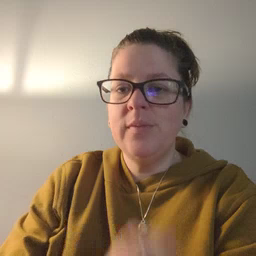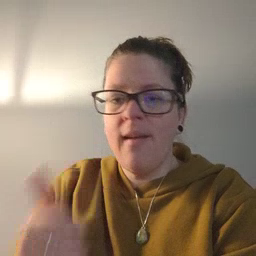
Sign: not